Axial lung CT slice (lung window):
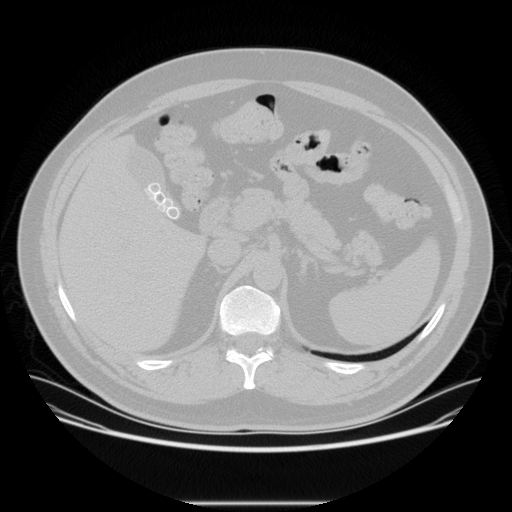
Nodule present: no